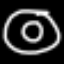
Label: donut